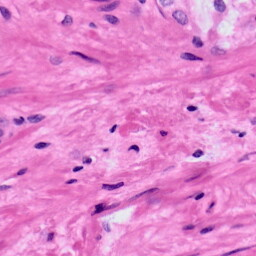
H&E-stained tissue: Prostate